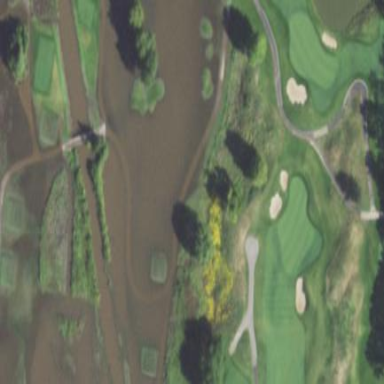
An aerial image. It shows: Rough area on grassy golf course.